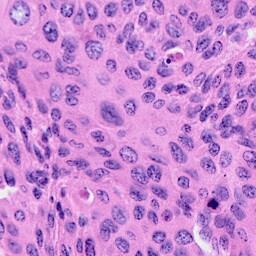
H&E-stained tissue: Cervix